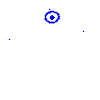
Particle: proton